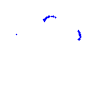
Particle: kaon